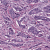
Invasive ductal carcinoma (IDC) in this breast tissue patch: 1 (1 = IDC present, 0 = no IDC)